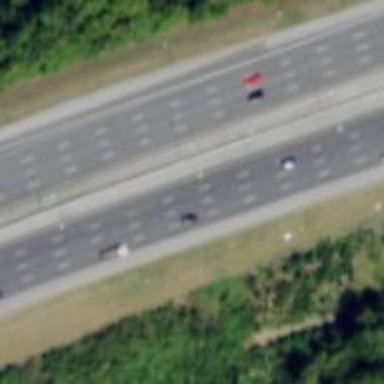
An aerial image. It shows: Motorway.